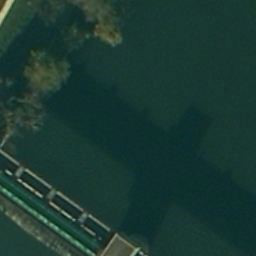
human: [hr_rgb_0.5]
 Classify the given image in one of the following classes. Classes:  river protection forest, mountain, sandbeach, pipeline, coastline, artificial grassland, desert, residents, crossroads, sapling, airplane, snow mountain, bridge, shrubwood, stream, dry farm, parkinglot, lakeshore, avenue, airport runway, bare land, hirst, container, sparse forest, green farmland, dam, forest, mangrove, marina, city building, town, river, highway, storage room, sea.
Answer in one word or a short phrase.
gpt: dam